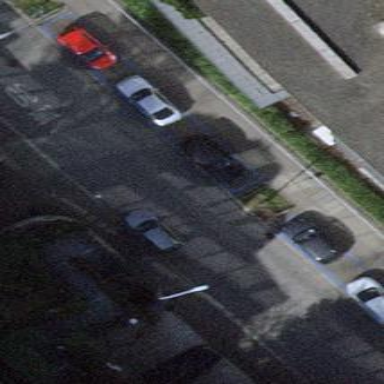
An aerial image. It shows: Parking available on the street side.